Question: I want to generate an exponentially-spaced list of numbers in C++, where the number of points and the bounds are known (just like Matlab's linspace or logspace, or Python's numpy.logspace). I have found several implementations for log-spaced numbers (see below), but couldn't think of a way to invert these to exponentially-spaced numbers, besides, bounds can be negative.
Here's is what I have found so far :
<URL>
<URL>
<URL>
I should have given the problem a little more thinking before rushing to stackoverflow, here's what I actually did (inspired by <URL> :
Given two bounds 'first' and 'last', I wanted to generate a 'n'-size array that starts with 'first' and ends with 'last' where each array's element is the exponential of some 'x'.
This mathematical problem is a simple series 'U(i)' that starts with 'U(0) = first' and ends with 'U(n) = last' with 'U(i) = first * q^i' (for i in {0, 1, ..., n}) and 'q = pow(last / first, 1 / (n - 1))'.
Here's a raw code :
'''
#include <Eigen\Dense>
using namespace Eigen;
VectorXd expList(double first, double last, DenseIndex n)
{
VectorXd vector(n); // native C++ array or vector can be used of course
double m = (double) 1 / (n - 1);
double quotient = pow(last / first, m);
vector(0) = first;
for (DenseIndex i = 1; i < n; i++) // DenseIndex is just a typedef ptrdiff_t from the Eigen library
vector(i) = vector(i - 1) * quotient;
return vector;
}
'''
This works for any same sign doubles 'first' and 'last' where 'first < last' of course, but It can work for a negative 'first' and positive 'last' too with a little tweaking.
for first = 50 and last = 300 000 and a 100 elements array

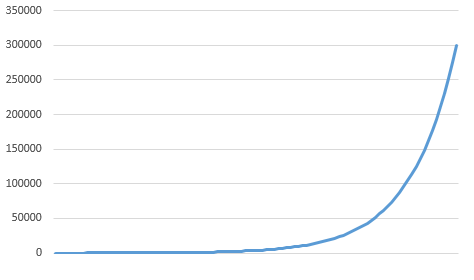
Answer: I assume what you mean is a list of doubles (d1,...,dn) such that e^d(i+1)-e^di is constant?
In that case the following function should do what you want:
'''
#include <vector>
#include <math.h>
#include <iostream>
std::vector<double> explist(double first, double last, double size)
{
if(first>last) std::swap(first,last);
double expfirst = exp(first);
double explast = exp(last);
double step = (explast-expfirst)/(size-1);
std::vector<double> out;
for(double x=expfirst; x<=explast; x+=step)
{
double a = log(x);
out.push_back(a);
}
return out;
}
int main()
{
std::vector<double> test = explist(0,1,6);
for(double d : test)
{
std::cout<<d<<" ";
}
std::cout<<std::endl;
for(double d : test)
{
std::cout<<exp(d)<<" ";
}
std::cout<<std::endl;
}
'''
Output:
'''
0 0.295395 0.523137 0.708513 0.86484 1
1 1.34366 1.68731 2.03097 2.37463 2.71828
'''
At the moment this function only produces ascending lists (it just assumes that the smaller value is the left bound). There are several ways to make it work for descending lists as well (always assuming the leftmost argument to be the left bound). I just wanted to make the function as simple as possible and I think if you understand the function it will be easy for you to add that functionality.